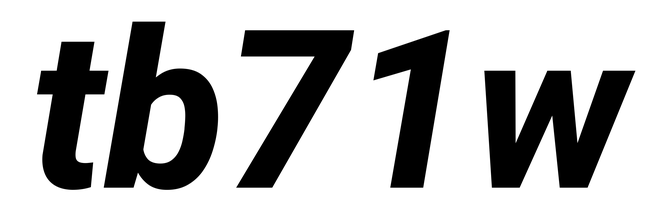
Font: Roboto-Italic_ExtraBold_Italic